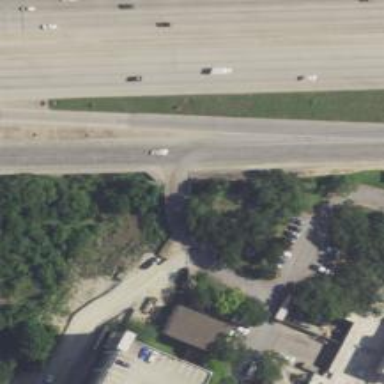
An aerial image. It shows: Secondary road with frontage road alongside.